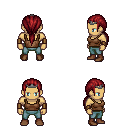
a pixel art fantasy rpg character, male body template, human, tanned skin, brown pirate shirt, teal pants, brunette ponytail hairstyle, iron tiara, leather bracers, brown shoes, four views (front, back, left, right), 2x2 character sprite sheet, small pixel art, hard edges, no anti-aliasing